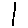
Label: line